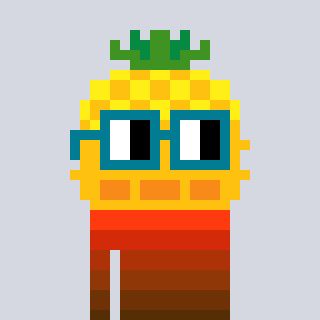
a pixel art character with square dark green glasses, a pineapple-shaped head and a foggrey-colored body on a cool background